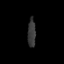
Tissue: prostate
Cell type: T cells
Senescence score: 0.3039
Nuclear area (px): 226
Mean DAPI intensity: 54.819